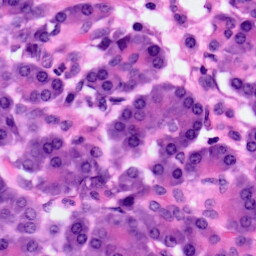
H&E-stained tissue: Pancreatic